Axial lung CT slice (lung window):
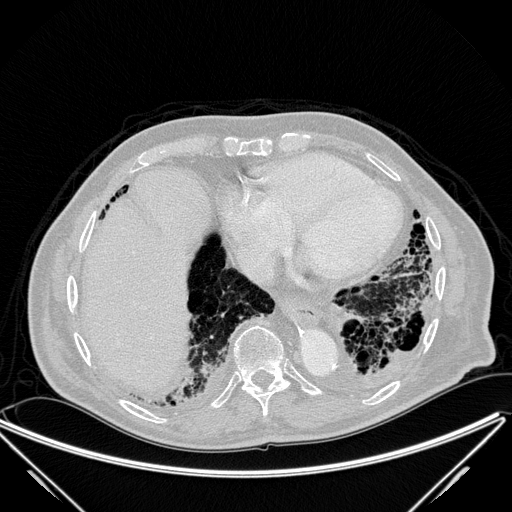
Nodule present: no